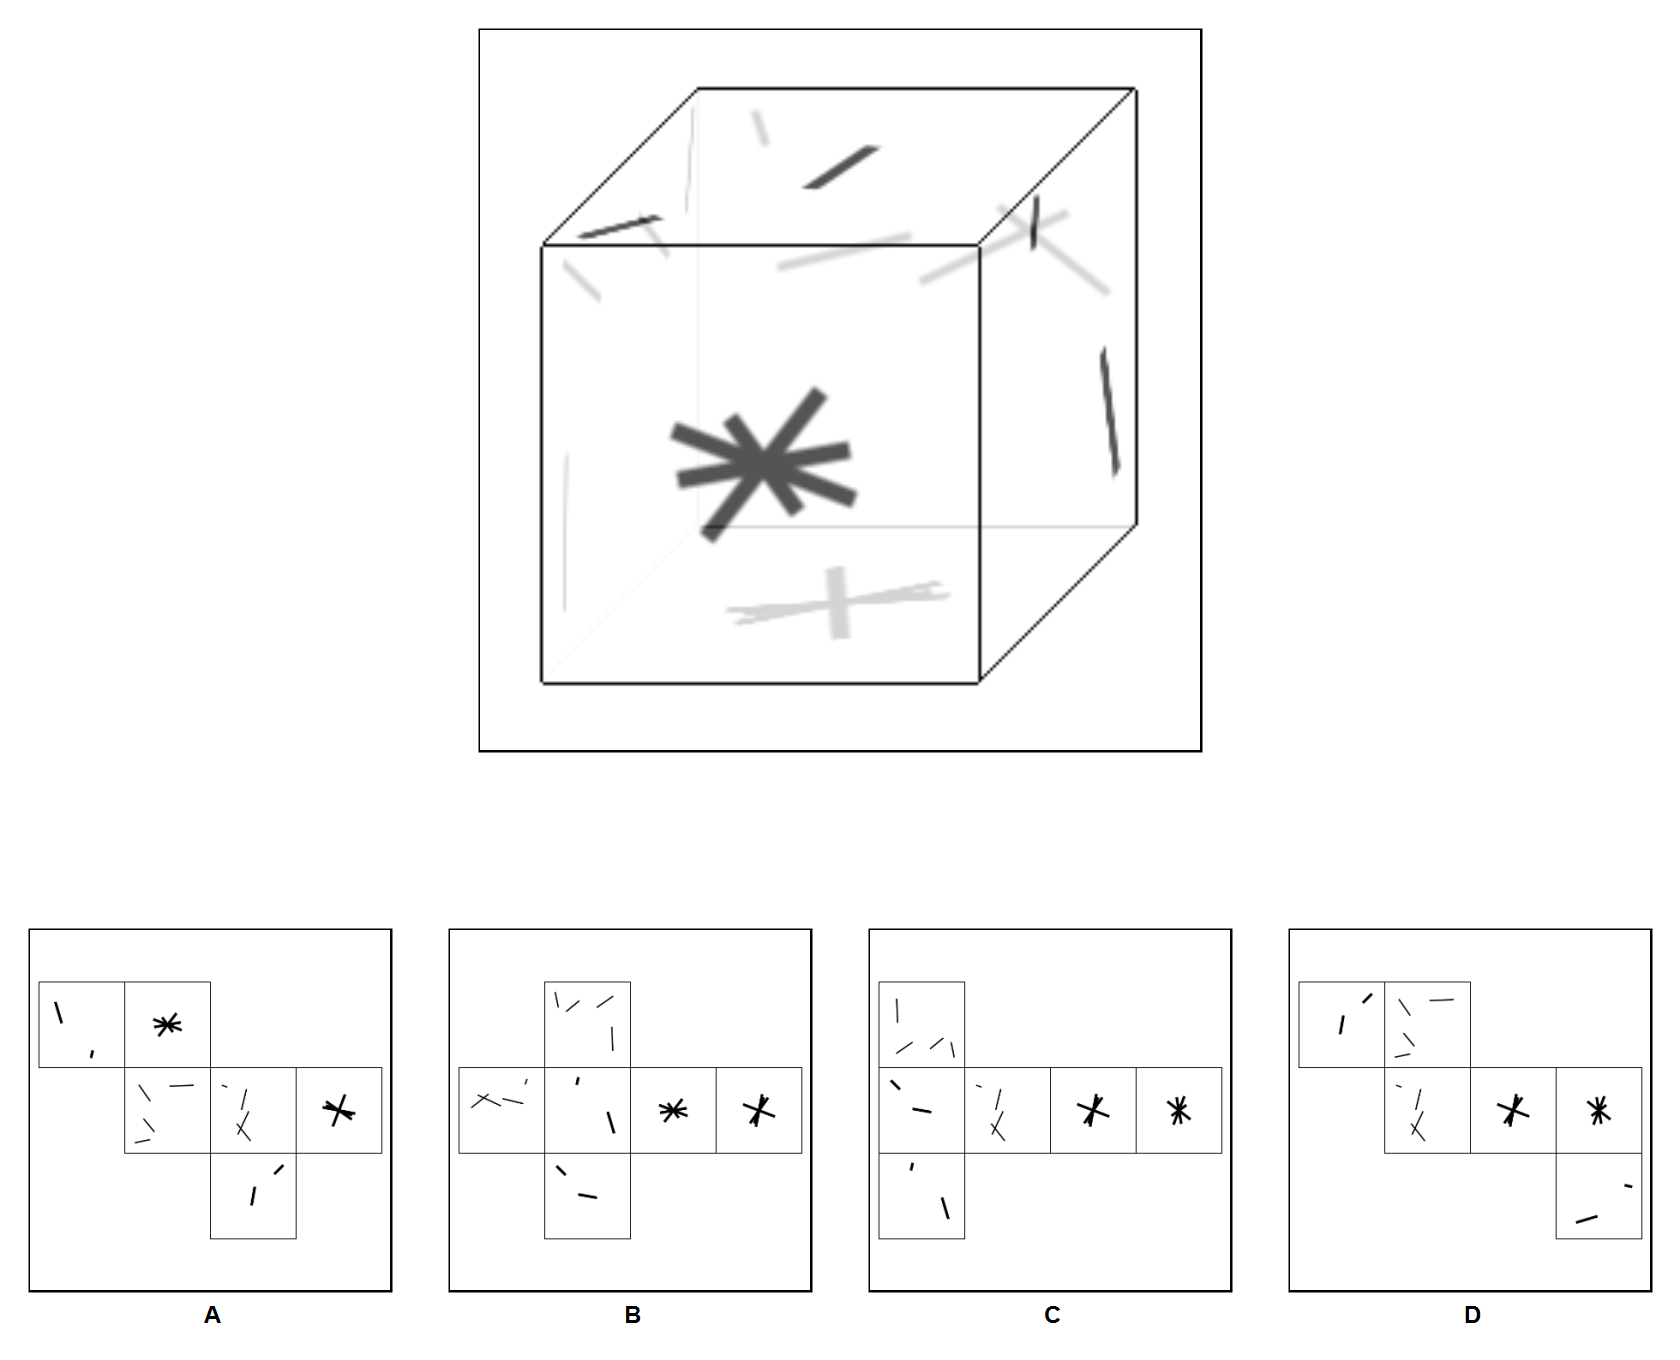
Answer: C